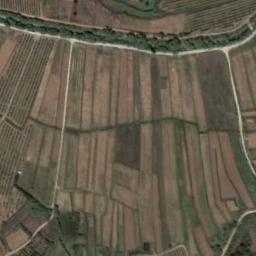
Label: terrace